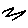
Label: zigzag